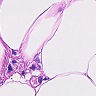
Metastatic tissue present: no